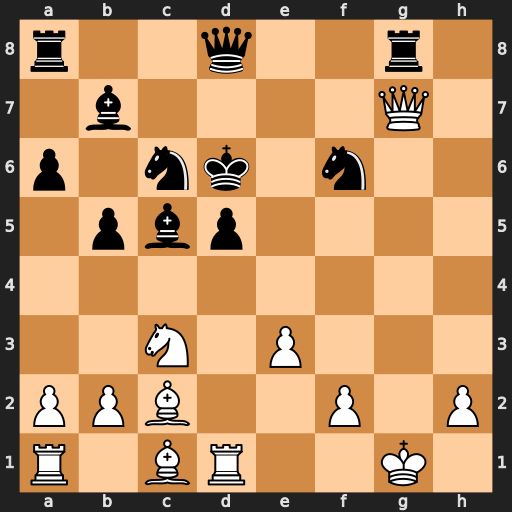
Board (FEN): r2q2r1/1b4Q1/p1nk1n2/1pbp4/8/2N1P3/PPB2P1P/R1BR2K1
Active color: w
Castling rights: -
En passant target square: -
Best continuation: Rxd5+ Nxd5 Ne4+ Ke6 Nxc5+